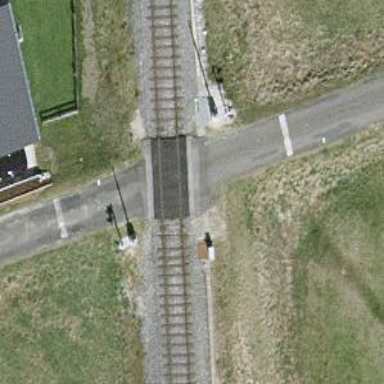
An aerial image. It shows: Level crossing along the railway.